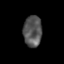
Tissue: skin
Cell type: Others
Senescence score: 0.2711
Nuclear area (px): 561
Mean DAPI intensity: 86.009